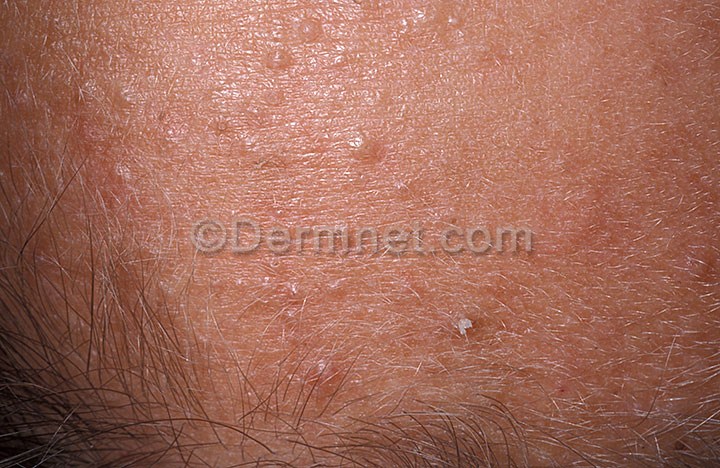
Disease: Acne and Rosacea Photos